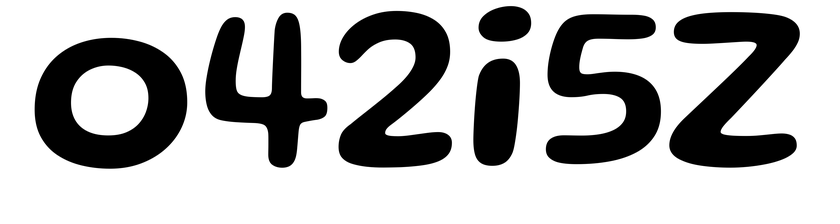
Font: Gluten_Medium